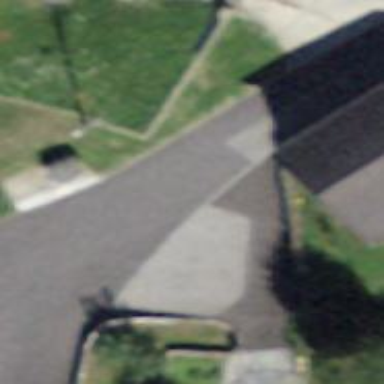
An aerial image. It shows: Paved residential road.